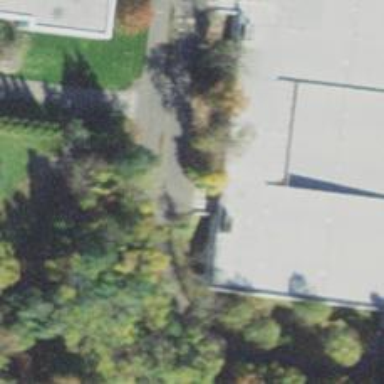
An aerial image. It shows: Driveway bridge over service road.